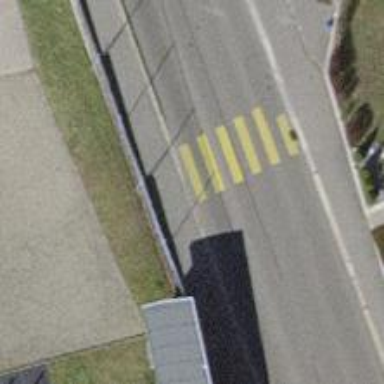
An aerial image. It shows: Zebra crossing on the road.